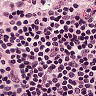
Metastatic tissue present: no